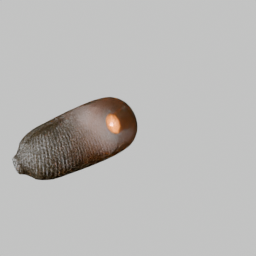
Label: lighting